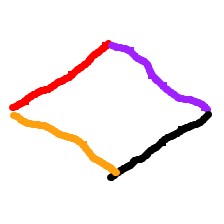
Shape: rhombus